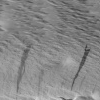
Atmospheric dust classification: not_dusty